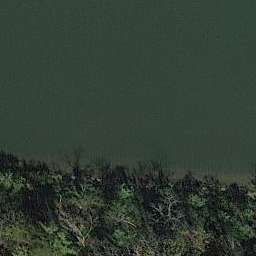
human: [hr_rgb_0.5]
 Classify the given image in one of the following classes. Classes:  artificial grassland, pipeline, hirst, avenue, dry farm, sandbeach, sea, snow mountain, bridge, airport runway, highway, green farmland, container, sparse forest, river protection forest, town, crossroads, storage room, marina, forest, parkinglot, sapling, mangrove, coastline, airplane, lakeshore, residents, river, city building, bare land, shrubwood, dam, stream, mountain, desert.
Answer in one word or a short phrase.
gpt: river protection forest